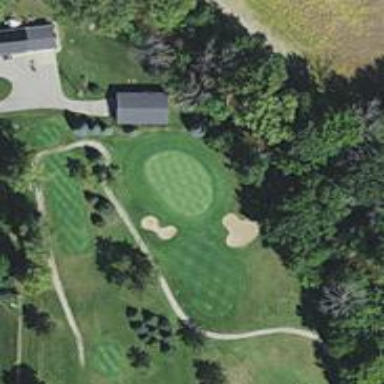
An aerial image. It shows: View of golf hole.